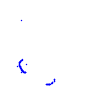
Particle: proton